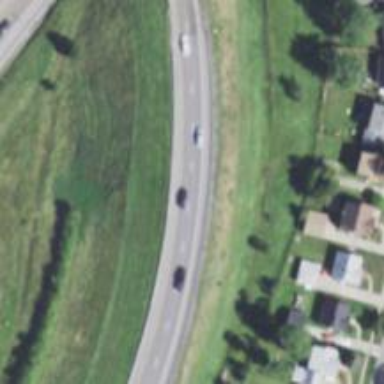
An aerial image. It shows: Asphalt motorway link with embankment.